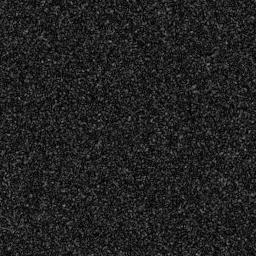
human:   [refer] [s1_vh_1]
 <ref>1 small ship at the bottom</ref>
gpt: <box>[[45, 80, 57, 85, 0]]</box>